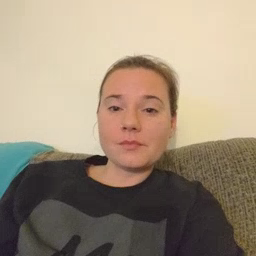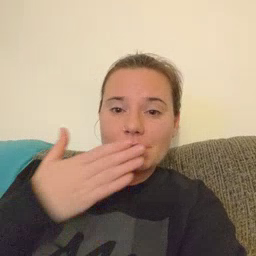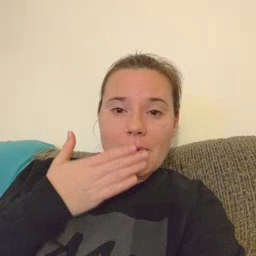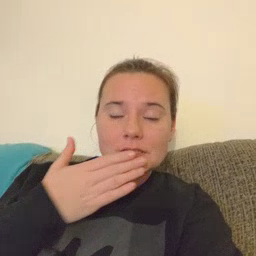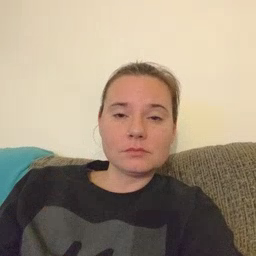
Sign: napkin